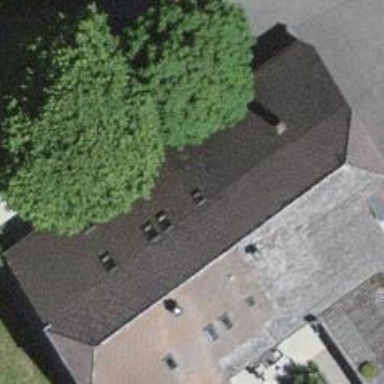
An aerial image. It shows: Farm building.